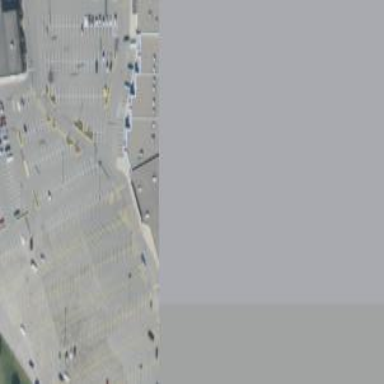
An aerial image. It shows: Retail building that is part of mall.